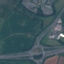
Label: Highway